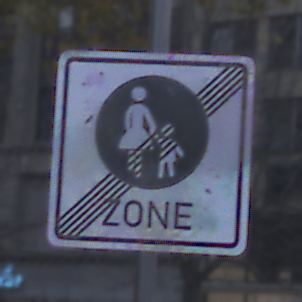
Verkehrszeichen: EndeFussgaengerzone
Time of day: SunriseSunset
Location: Outdoor (Urban)
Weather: PartlyCloudy
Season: NotSpecified
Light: Natural